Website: apple
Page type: account-selection
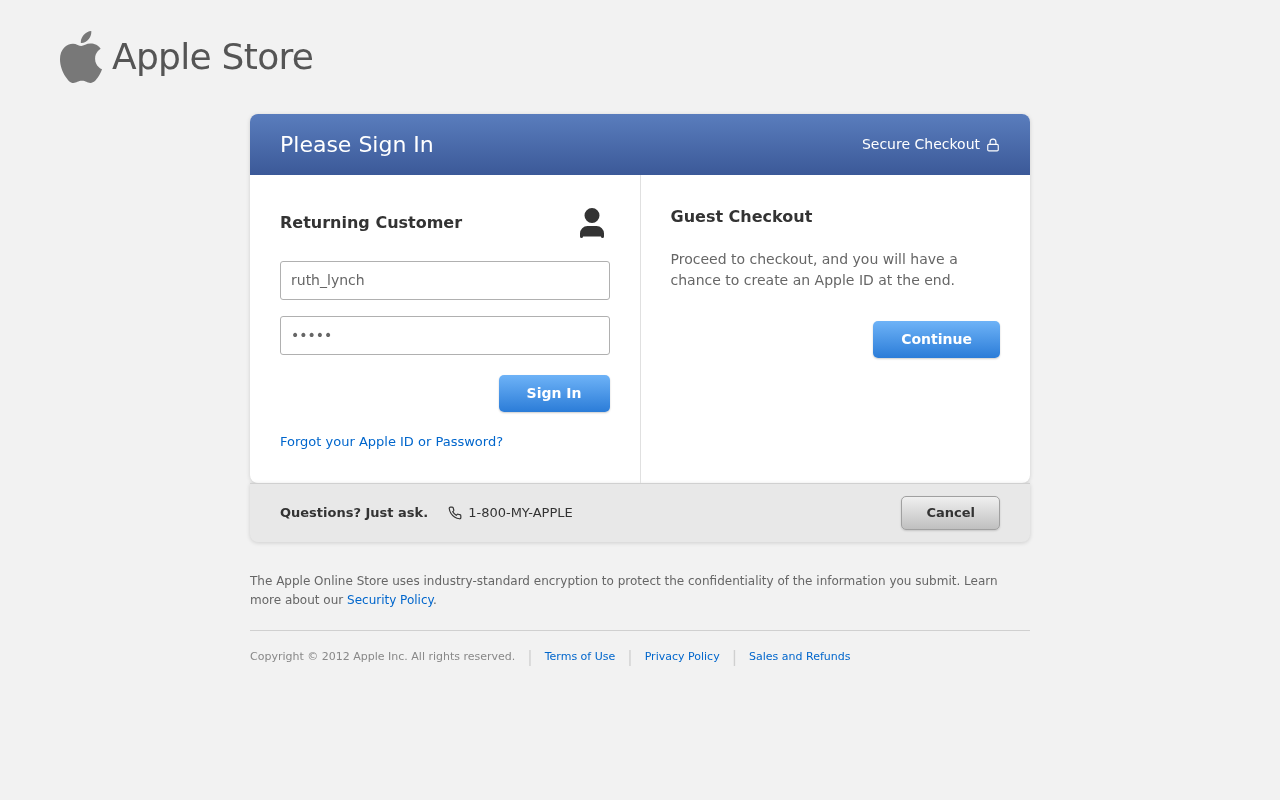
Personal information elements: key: PII_LOGIN_USERNAME
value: ruth_lynch